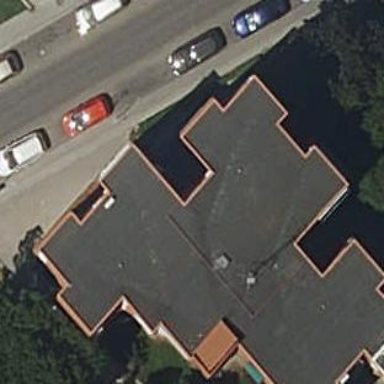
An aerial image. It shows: View of apartment building.